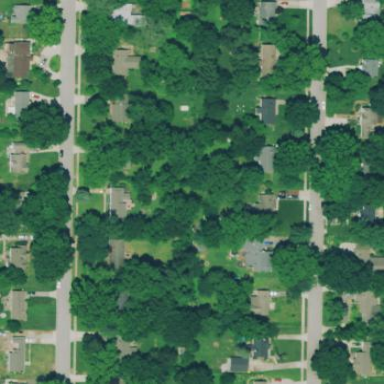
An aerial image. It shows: This residential area consists of single-family homes.